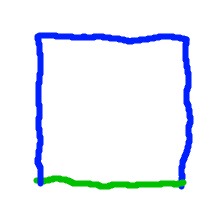
Shape: square